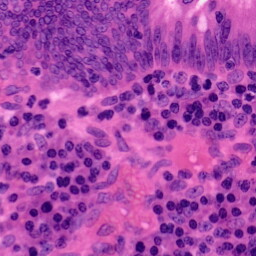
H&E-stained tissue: Colon